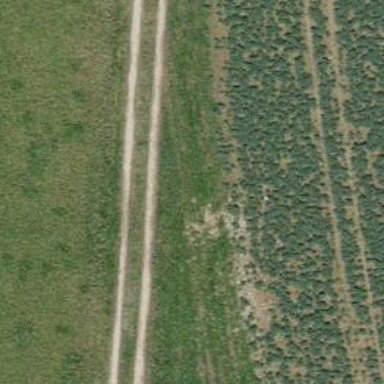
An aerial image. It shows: Track with very rough surface.